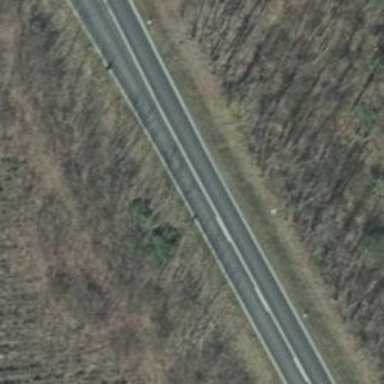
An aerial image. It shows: Asphalt road classified as primary highway.